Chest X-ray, AP view. Patient: 33 years old, sex F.
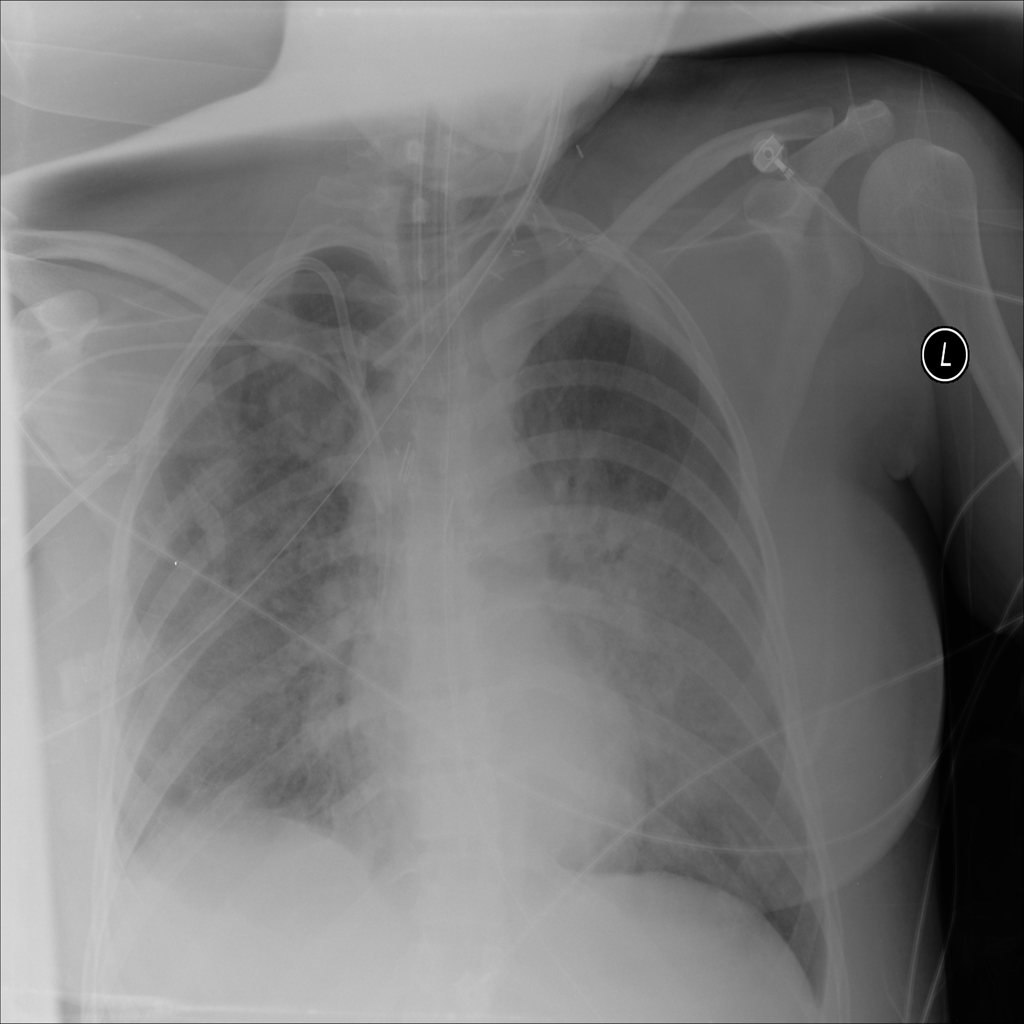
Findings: Infiltration